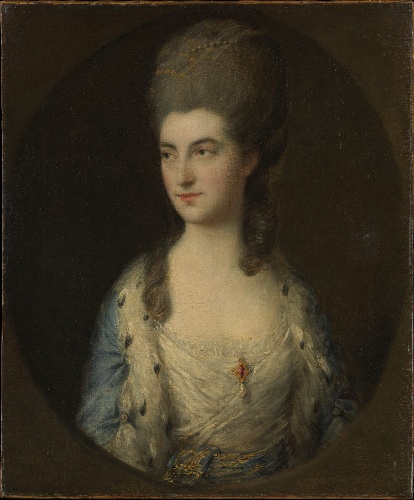
Title: Portrait of a Young Woman, Called Miss Sparrow
Artist: Thomas Gainsborough
Artist bio: British, Sudbury 1727–1788 London
Date: 1770s
Object type: Painting
Classification: Paintings
Medium: Oil on canvas
Dimensions: 30 1/8 x 24 7/8 in. (76.5 x 63.2 cm)
Department: European Paintings
Credit line: Mr. and Mrs. Isaac D. Fletcher Collection, Bequest of Isaac D. Fletcher, 1917
Accession year: 1917
Repository: Metropolitan Museum of Art, New York, NY
Tags: Portraits|Women